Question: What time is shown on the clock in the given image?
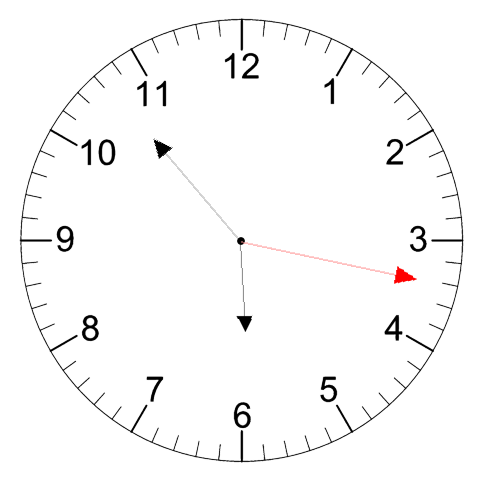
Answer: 05:53:17